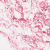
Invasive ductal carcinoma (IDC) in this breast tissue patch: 0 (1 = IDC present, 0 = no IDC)